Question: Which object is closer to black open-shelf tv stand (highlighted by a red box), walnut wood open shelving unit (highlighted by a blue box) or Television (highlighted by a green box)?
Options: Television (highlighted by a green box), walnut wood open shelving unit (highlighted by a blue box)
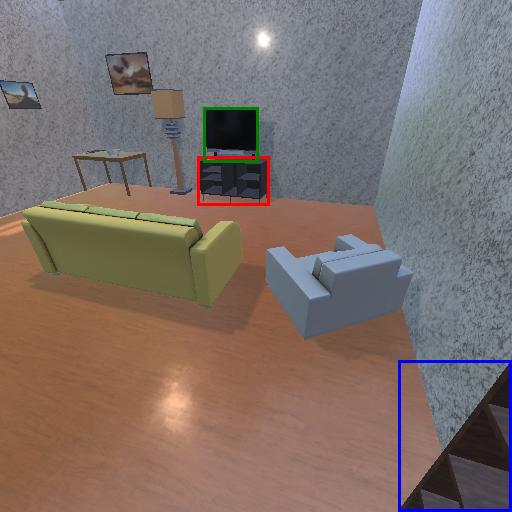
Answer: Television (highlighted by a green box)